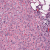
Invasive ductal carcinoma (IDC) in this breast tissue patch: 1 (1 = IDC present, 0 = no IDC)